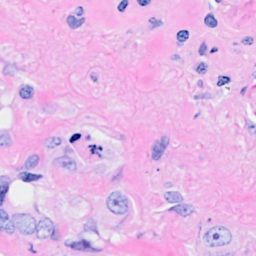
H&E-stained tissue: Breast